Question: I'm working with bower (json file below).
I'm failing to initiate simple ngGrid. It's so simple (ng grid is awesome i must say) that i don't know what i'm doing wrong.
index.jade:
'''
div(ng-controller='Ctrl')
div(style="border: 1px solid rgb(212,212,212); width : 400px; height: 300px", ng-grid='gridOptions')
'''
controller.coffee:
'''
'use strict'
angular.module('client.controllers', [])
.controller('Ctrl', [
'$log'
'$scope'
($log, $scope) ->
$scope.gridOptions = {
data: 'myData'
enablePinning: true
columnDefs: [
{ field: "name", width: 120, pinned: true },
{ field: "age", width: 120 },
{ field: "birthday", width: 120 },
{ field: "salary", width: 120 }
]
}
$scope.myData = [
{ name: "Moroni", age: 50, birthday: "Oct 28, 1970", salary: "60,000" }
{ name: "Tiancum", age: 43, birthday: "Feb 12, 1985", salary: "70,000" }
{ name: "Jacob", age: 27, birthday: "Aug 23, 1983", salary: "50,000" }
{ name: "Nephi", age: 29, birthday: "May 31, 2010", salary: "40,000" }
{ name: "Enos", age: 34, birthday: "Aug 3, 2008", salary: "30,000" }
{ name: "Moroni", age: 50, birthday: "Oct 28, 1970", salary: "60,000" }
{ name: "Tiancum", age: 43, birthday: "Feb 12, 1985", salary: "70,000" }
{ name: "Jacob", age: 27, birthday: "Aug 23, 1983", salary: "40,000" }
{ name: "Nephi", age: 29, birthday: "May 31, 2010", salary: "50,000" }
{ name: "Enos", age: 34, birthday: "Aug 3, 2008", salary: "30,000" }
{ name: "Moroni", age: 50, birthday: "Oct 28, 1970", salary: "60,000" }
{ name: "Tiancum", age: 43, birthday: "Feb 12, 1985", salary: "70,000" }
{ name: "Jacob", age: 27, birthday: "Aug 23, 1983", salary: "40,000" }
{ name: "Nephi", age: 29, birthday: "May 31, 2010", salary: "50,000" }
{ name: "Enos", age: 34, birthday: "Aug 3, 2008", salary: "30,000" }
]
])
'''
and what i'm getting is:

bower json:
'''
{
"name": "main",
"version": "0.0.0",
"authors": [
"gumba"
],
"license": "MIT",
"ignore": [
"**/.*",
"node_modules",
"bower_components",
"test",
"tests"
],
"dependencies": {
"querystring":"*",
"angular": "*",
"angular-sanitize": "*",
"angular-resource": "*",
"angular-route": "*",
"angular-cookies": "*",
"angular-mocks": "*",
"bootstrap": "*",
"sugarjs": "*",
"datatables":"*",
"ng-grid":"*"
}
}
'''
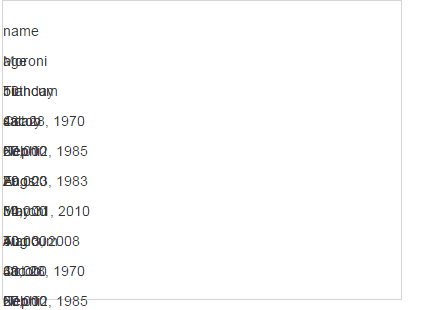
Answer: Downgrading ng-grid from 2.0.14 to 2.0.11 did the job for me.
I guess it's just some backwards compatibility issue that will be solved in later versions so nothing interesting here.